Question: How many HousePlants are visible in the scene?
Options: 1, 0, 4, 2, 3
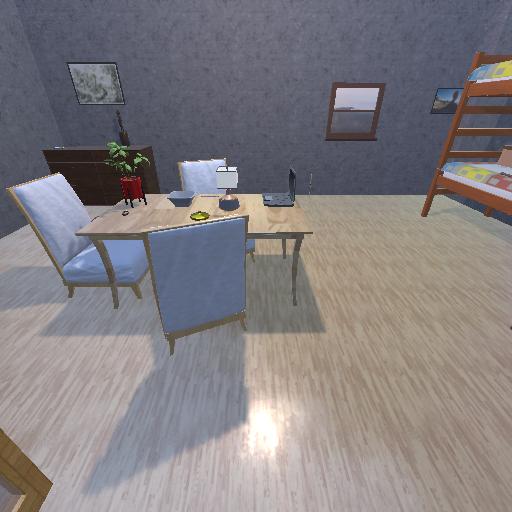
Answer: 1